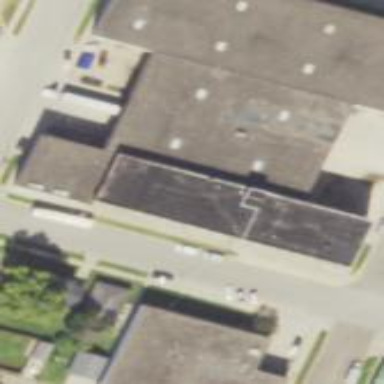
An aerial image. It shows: Warehouse.